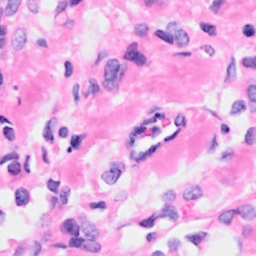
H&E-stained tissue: Breast